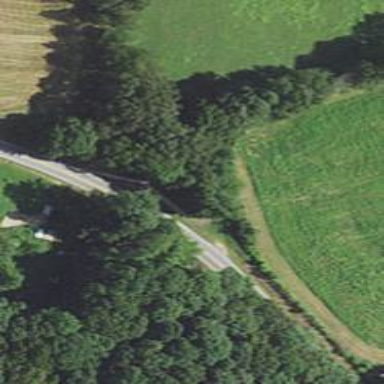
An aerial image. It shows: Secondary road.